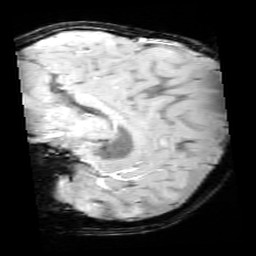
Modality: SWI
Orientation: sagittal
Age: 9
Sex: male
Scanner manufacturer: siemens
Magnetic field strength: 3 T
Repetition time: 0.027 s
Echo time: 0.02 s